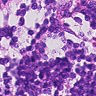
Metastatic tissue present: no